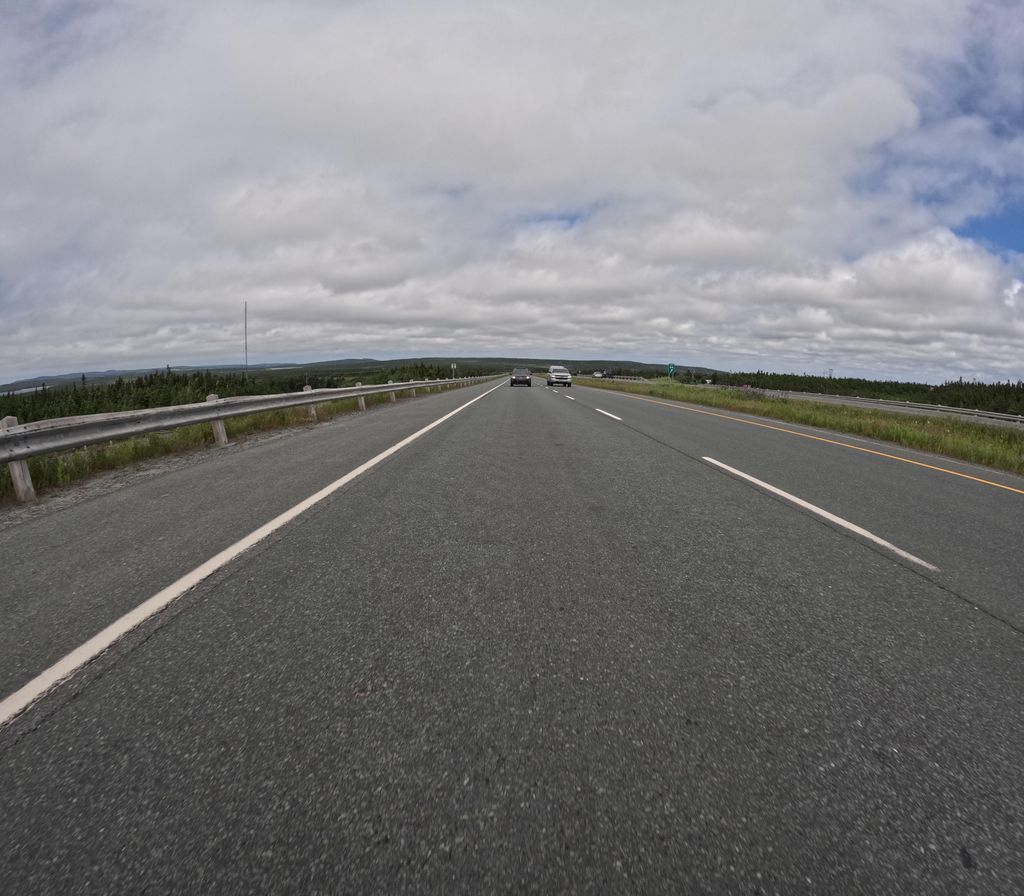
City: st_johns